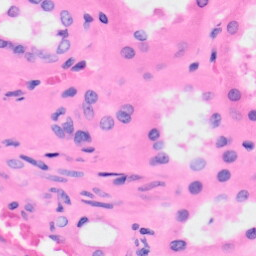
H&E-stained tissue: Kidney